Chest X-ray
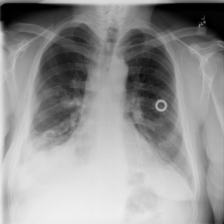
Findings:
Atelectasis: positive
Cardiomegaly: negative
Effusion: positive
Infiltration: negative
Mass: positive
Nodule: negative
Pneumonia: negative
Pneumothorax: negative
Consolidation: negative
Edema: negative
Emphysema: negative
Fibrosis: negative
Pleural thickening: negative
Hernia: negative